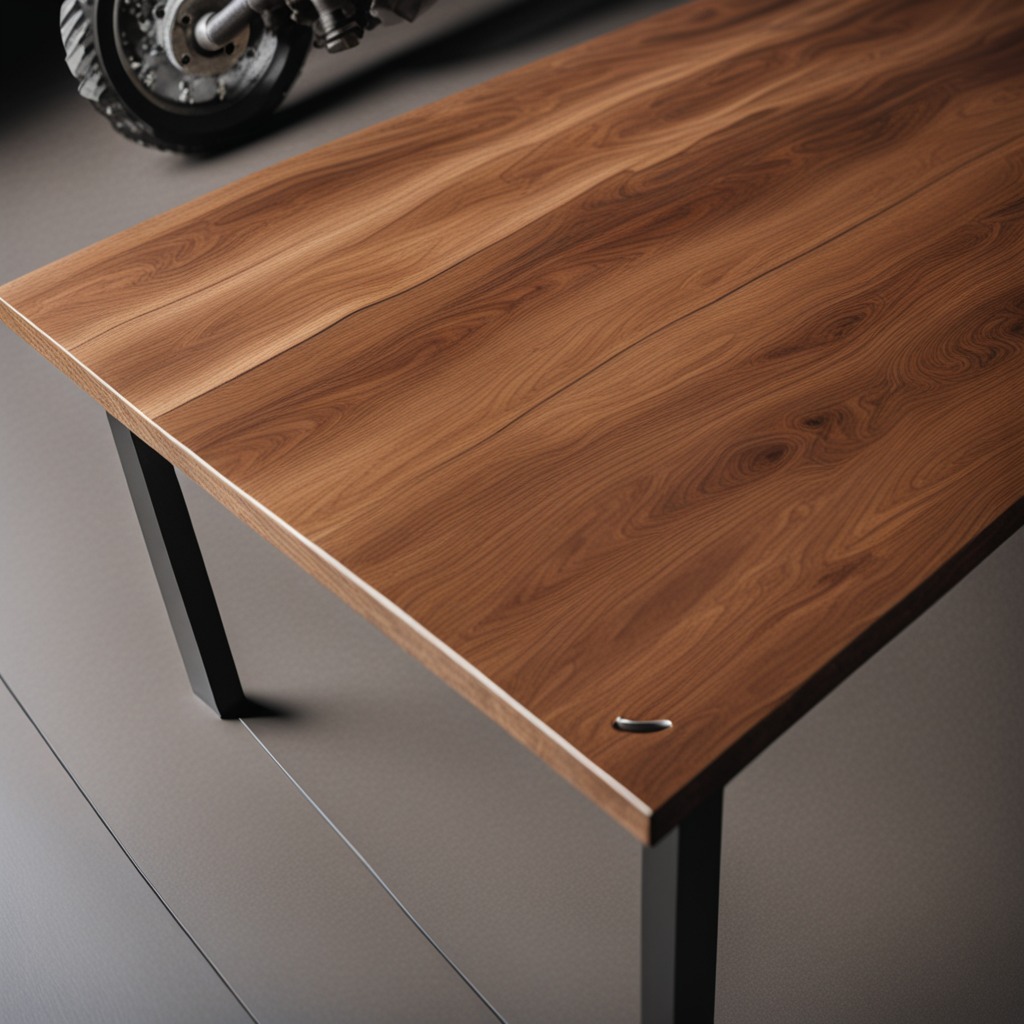
A metal screw is lying on the oil-spilled wooden table in a vintage motorcycle garage.